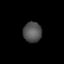
Tissue: lung
Cell type: Endothelial cells
Senescence score: 0.5611
Nuclear area (px): 366
Mean DAPI intensity: 83.085